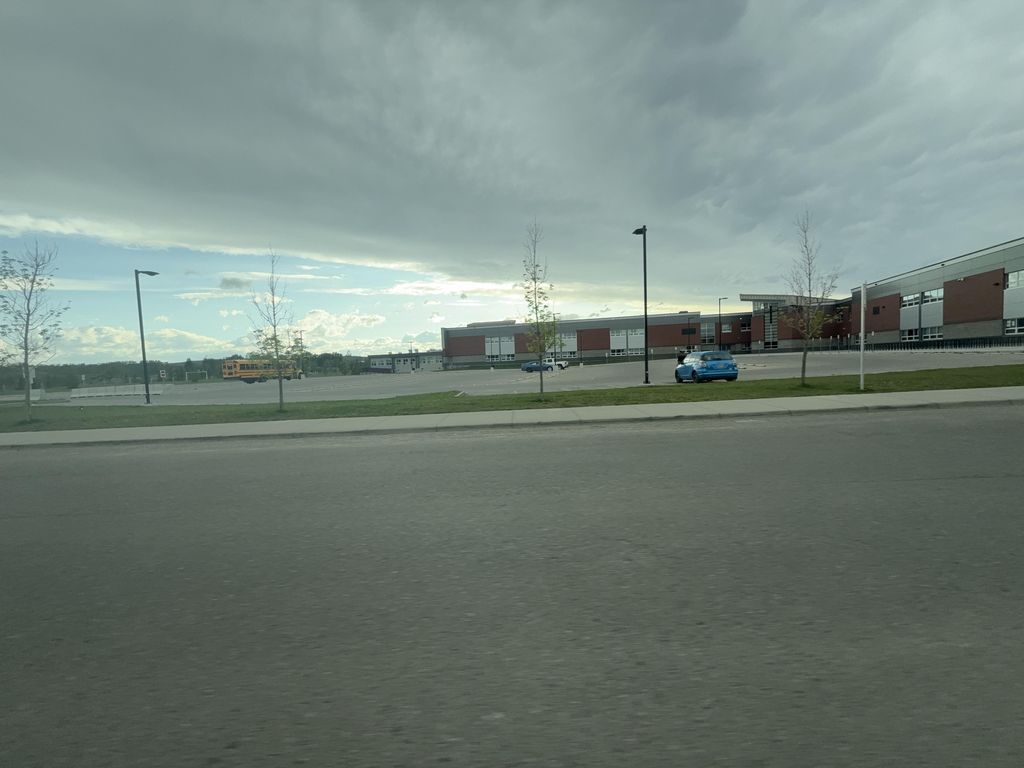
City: calgary